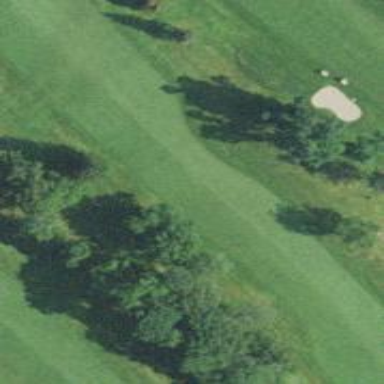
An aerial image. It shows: Golf hole.